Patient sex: M
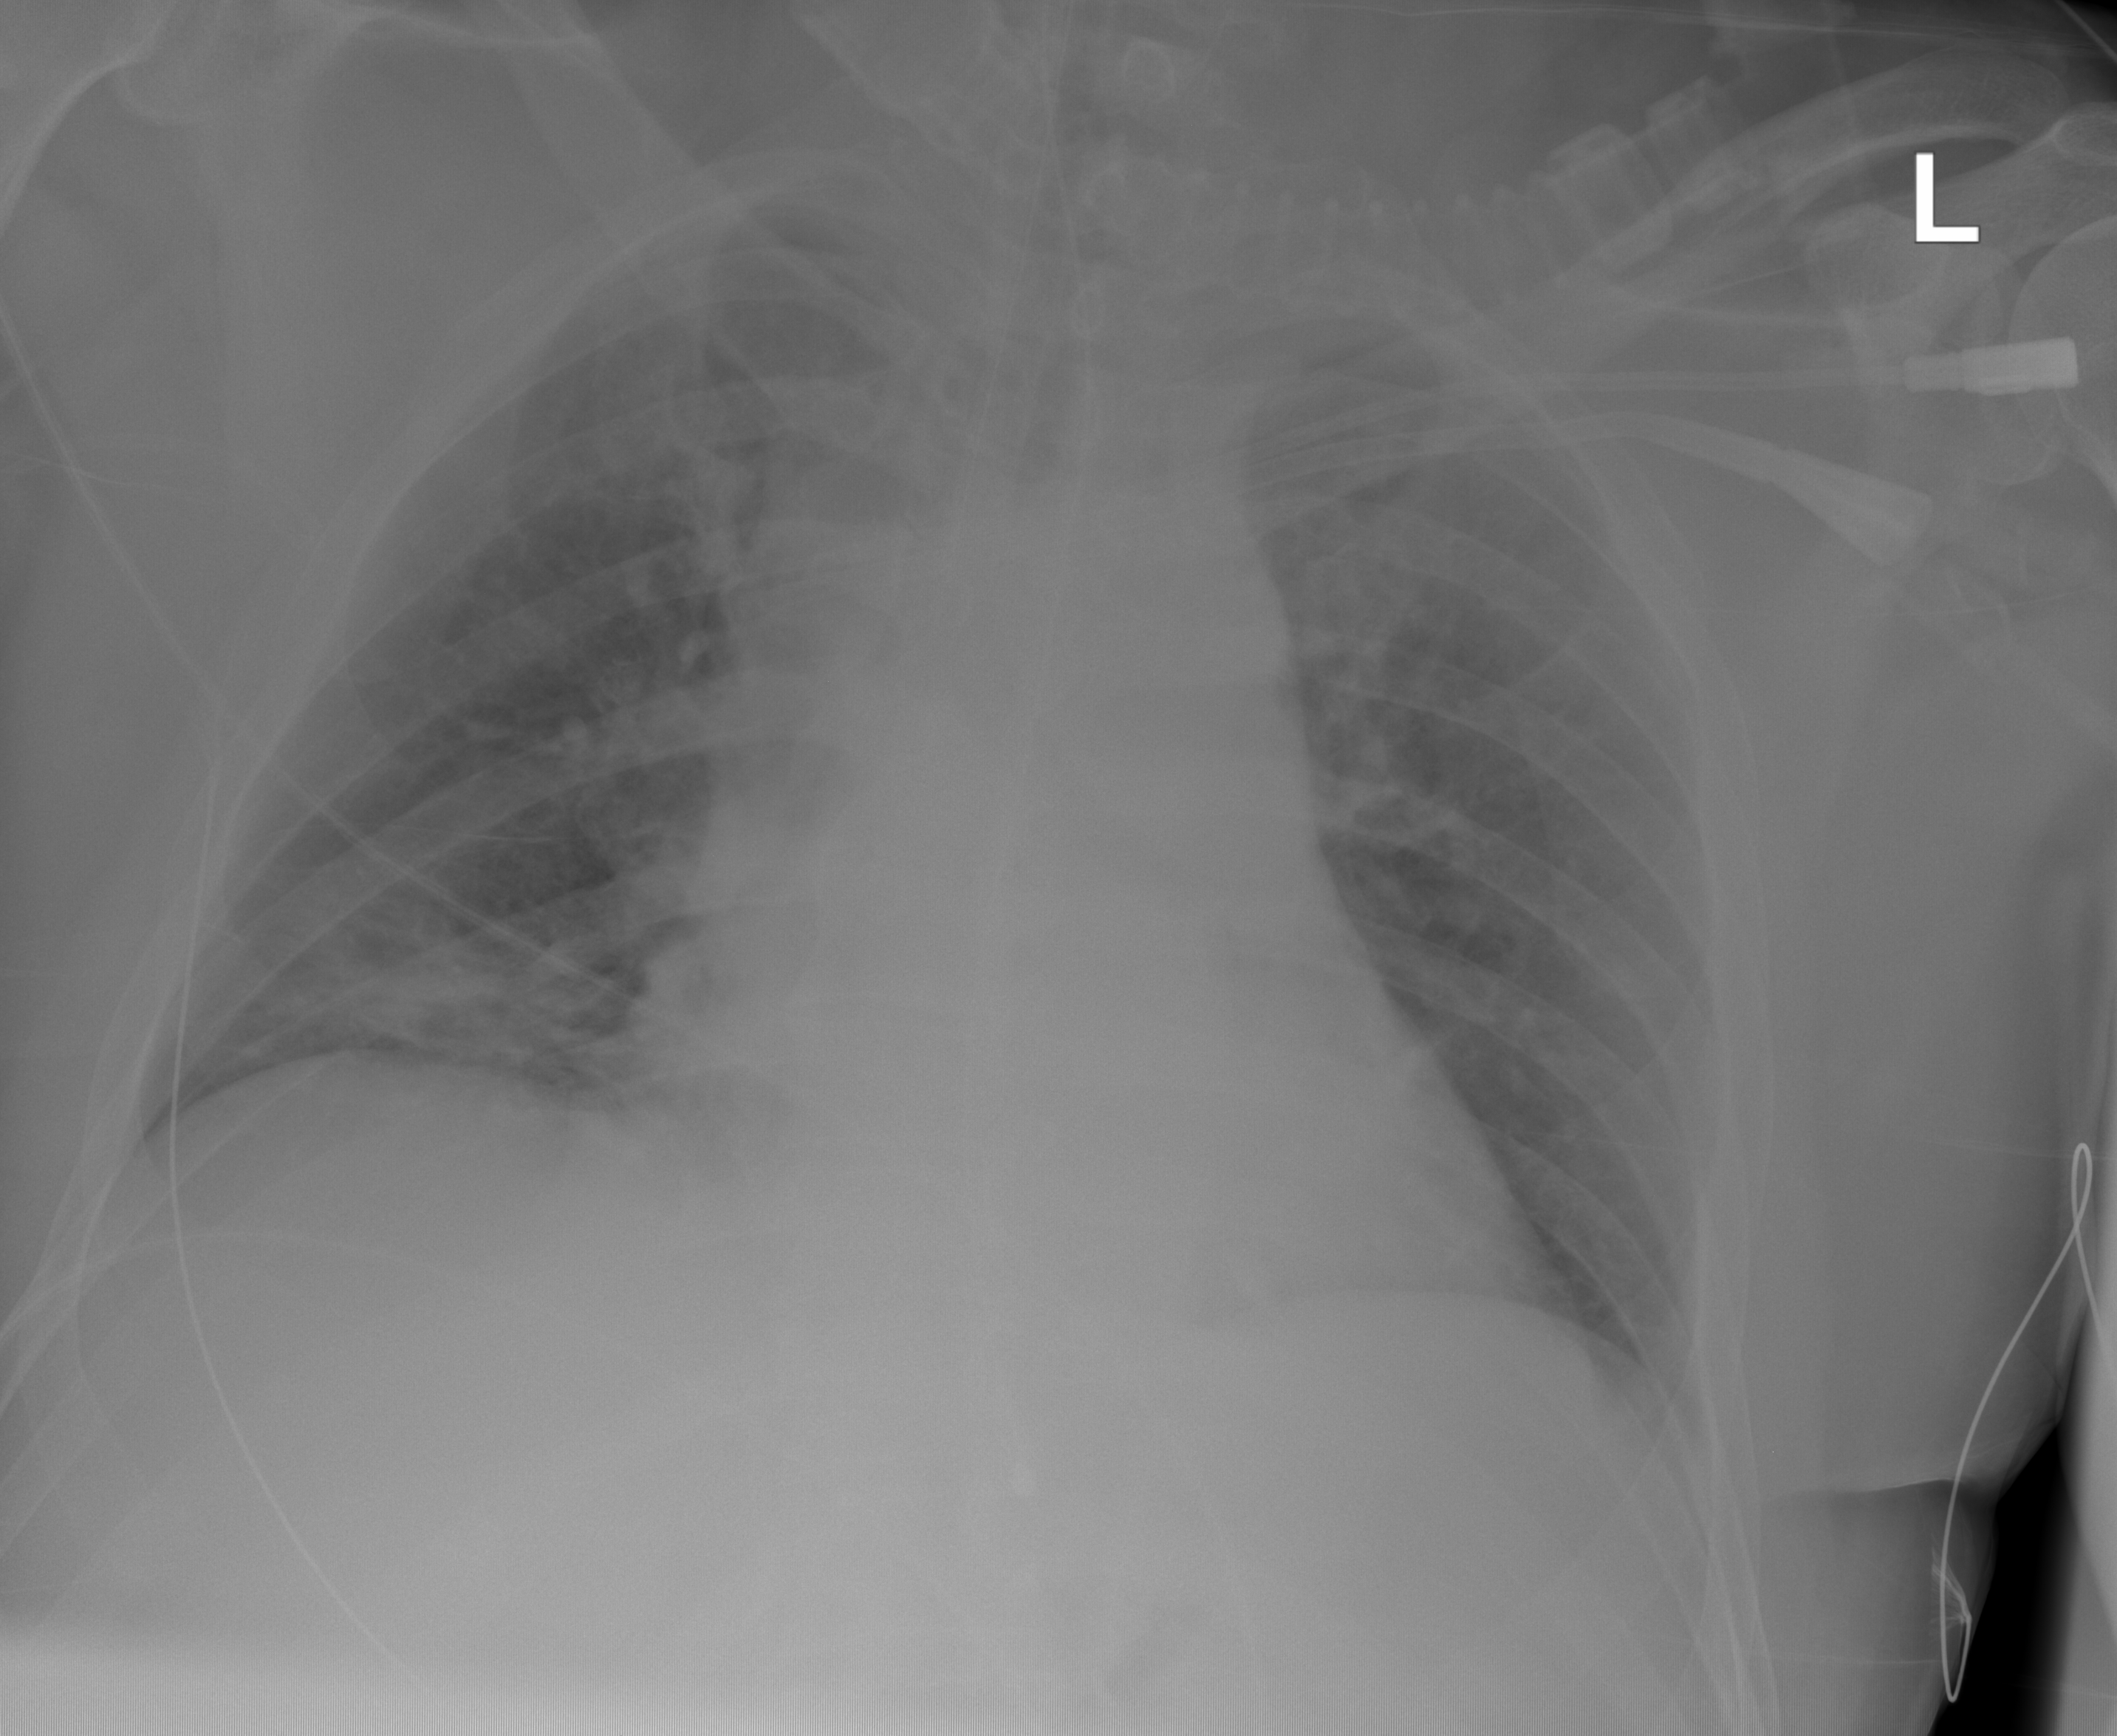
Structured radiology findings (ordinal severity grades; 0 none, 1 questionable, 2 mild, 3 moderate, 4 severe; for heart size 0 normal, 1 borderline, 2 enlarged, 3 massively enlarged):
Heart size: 0
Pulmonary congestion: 0
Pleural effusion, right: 0
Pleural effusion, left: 0
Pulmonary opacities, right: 0
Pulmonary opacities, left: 0
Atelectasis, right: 2
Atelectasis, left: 0